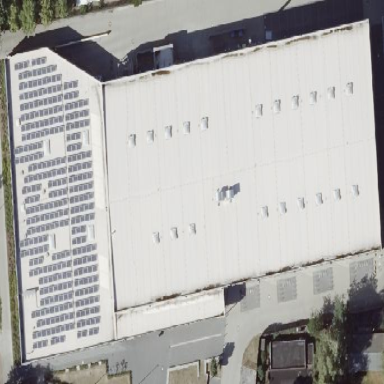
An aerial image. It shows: Commercial building with flat roof.